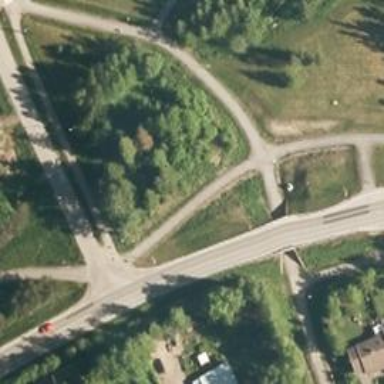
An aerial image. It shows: Asphalt cycleway.